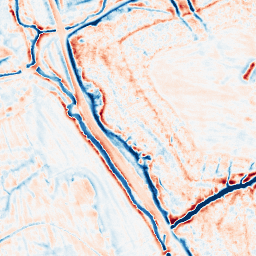
Category: edge_preserving
Decomposition family: bilateral
Decomposition parameters: d: 15
sigma_color: 75
sigma_space: 150
Upsampling method: edge_directed
Upsampling parameters: scale: 2
Upsampling scale: 2